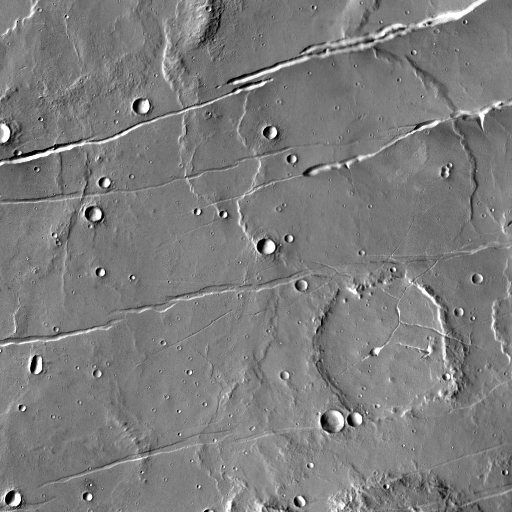
Crater classes present: Background, Other, Buried, Secondary